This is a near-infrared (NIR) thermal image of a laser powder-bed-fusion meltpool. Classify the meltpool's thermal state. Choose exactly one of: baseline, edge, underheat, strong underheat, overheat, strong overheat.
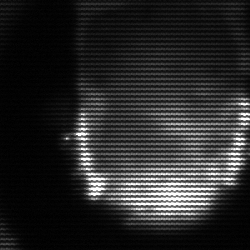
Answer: baseline